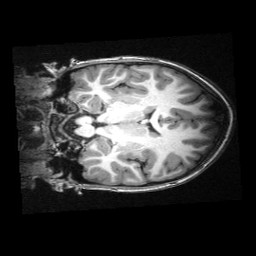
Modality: T1w
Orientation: coronal
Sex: male